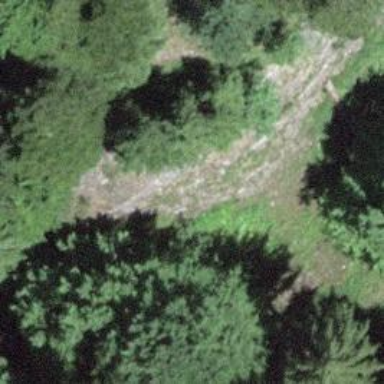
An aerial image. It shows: Natural cliff.